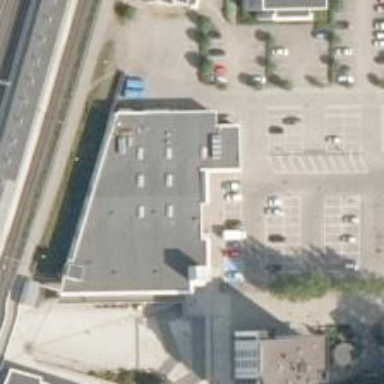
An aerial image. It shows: Supermarket.